Interaction volume radius: 10 \u00c5
Interaction volume height: 20 \u00c5
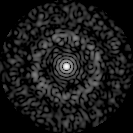
Disorder parameter: 0.8485